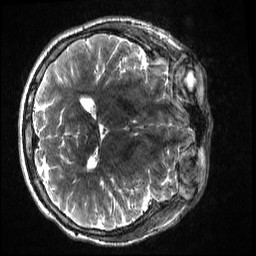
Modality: T2w
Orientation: axial
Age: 20
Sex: male